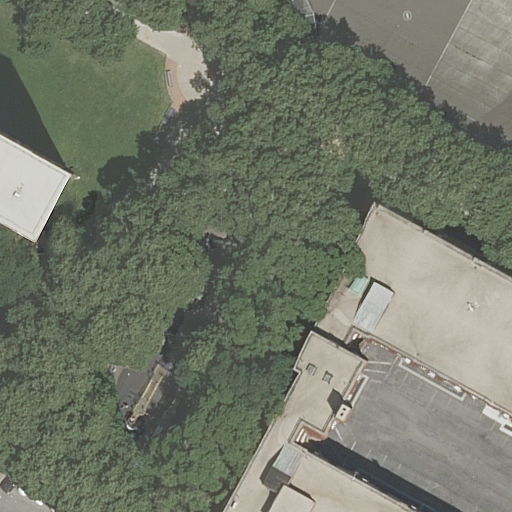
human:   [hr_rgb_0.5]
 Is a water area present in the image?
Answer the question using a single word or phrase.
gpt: no

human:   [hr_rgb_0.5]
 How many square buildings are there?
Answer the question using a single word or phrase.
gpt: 0

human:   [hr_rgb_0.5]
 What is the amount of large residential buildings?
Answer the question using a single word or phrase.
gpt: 0

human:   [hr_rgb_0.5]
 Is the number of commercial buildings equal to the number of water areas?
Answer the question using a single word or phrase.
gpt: yes

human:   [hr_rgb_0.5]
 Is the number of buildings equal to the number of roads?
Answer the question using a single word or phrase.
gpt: no

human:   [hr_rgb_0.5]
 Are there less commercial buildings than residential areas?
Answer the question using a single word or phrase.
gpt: yes

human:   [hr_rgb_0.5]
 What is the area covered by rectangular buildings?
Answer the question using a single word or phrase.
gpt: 468m2

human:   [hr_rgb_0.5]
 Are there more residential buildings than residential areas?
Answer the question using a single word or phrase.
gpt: no

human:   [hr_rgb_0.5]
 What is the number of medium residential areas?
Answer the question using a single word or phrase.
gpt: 0

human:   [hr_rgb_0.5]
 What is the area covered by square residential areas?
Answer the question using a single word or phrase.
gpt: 0m2

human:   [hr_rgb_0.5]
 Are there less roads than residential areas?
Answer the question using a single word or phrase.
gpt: no

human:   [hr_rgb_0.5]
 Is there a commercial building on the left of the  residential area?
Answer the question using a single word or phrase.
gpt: no

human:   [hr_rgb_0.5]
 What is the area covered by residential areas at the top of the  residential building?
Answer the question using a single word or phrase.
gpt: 4140m2

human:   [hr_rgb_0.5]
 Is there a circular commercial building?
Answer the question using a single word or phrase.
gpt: no

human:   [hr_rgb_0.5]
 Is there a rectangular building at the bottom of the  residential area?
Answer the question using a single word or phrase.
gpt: yes

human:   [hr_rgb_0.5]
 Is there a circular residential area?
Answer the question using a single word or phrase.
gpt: no

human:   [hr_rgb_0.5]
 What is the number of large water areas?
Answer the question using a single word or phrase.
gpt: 0

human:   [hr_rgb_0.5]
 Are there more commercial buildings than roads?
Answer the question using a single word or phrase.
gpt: no

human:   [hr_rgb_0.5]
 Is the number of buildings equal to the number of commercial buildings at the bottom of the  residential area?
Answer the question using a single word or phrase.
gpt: no

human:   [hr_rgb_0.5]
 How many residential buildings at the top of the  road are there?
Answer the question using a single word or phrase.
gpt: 1

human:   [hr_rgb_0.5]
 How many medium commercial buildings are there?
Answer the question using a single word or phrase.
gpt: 0

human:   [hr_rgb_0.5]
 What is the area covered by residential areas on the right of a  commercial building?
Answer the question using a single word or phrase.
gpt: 0m2

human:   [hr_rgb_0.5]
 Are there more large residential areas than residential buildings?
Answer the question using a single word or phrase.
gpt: no

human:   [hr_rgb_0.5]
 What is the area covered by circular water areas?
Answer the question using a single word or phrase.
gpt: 0m2

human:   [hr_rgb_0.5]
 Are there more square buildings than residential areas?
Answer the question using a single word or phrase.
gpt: no

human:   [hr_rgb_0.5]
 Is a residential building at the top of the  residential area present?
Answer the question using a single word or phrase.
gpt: no

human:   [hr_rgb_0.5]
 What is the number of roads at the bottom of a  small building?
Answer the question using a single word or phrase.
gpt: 0

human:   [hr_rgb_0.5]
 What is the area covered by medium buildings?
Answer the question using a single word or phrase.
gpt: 797m2

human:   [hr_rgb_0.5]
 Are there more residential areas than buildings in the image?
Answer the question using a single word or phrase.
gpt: no

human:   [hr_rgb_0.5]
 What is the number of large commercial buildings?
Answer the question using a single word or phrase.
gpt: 0

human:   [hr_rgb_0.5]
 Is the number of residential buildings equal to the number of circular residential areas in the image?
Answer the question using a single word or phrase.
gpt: no

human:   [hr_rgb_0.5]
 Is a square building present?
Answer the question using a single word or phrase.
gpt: no

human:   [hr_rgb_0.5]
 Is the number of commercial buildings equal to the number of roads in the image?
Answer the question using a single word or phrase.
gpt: no

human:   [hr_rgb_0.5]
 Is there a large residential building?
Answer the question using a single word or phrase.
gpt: no

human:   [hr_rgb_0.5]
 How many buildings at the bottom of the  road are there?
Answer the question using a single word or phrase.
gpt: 0

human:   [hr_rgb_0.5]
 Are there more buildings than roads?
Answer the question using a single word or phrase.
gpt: yes